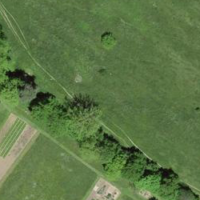
EUNIS habitat code: 24
Species observed at this site:
Artemisia vulgaris
Aglais io
Rhingia campestris